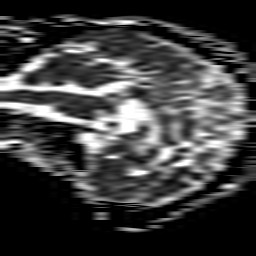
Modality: ADC
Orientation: sagittal
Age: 52
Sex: male
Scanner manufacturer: philips
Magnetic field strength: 1.5 T
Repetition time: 3.368 s
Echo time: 0.09255 s